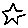
Label: star